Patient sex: M
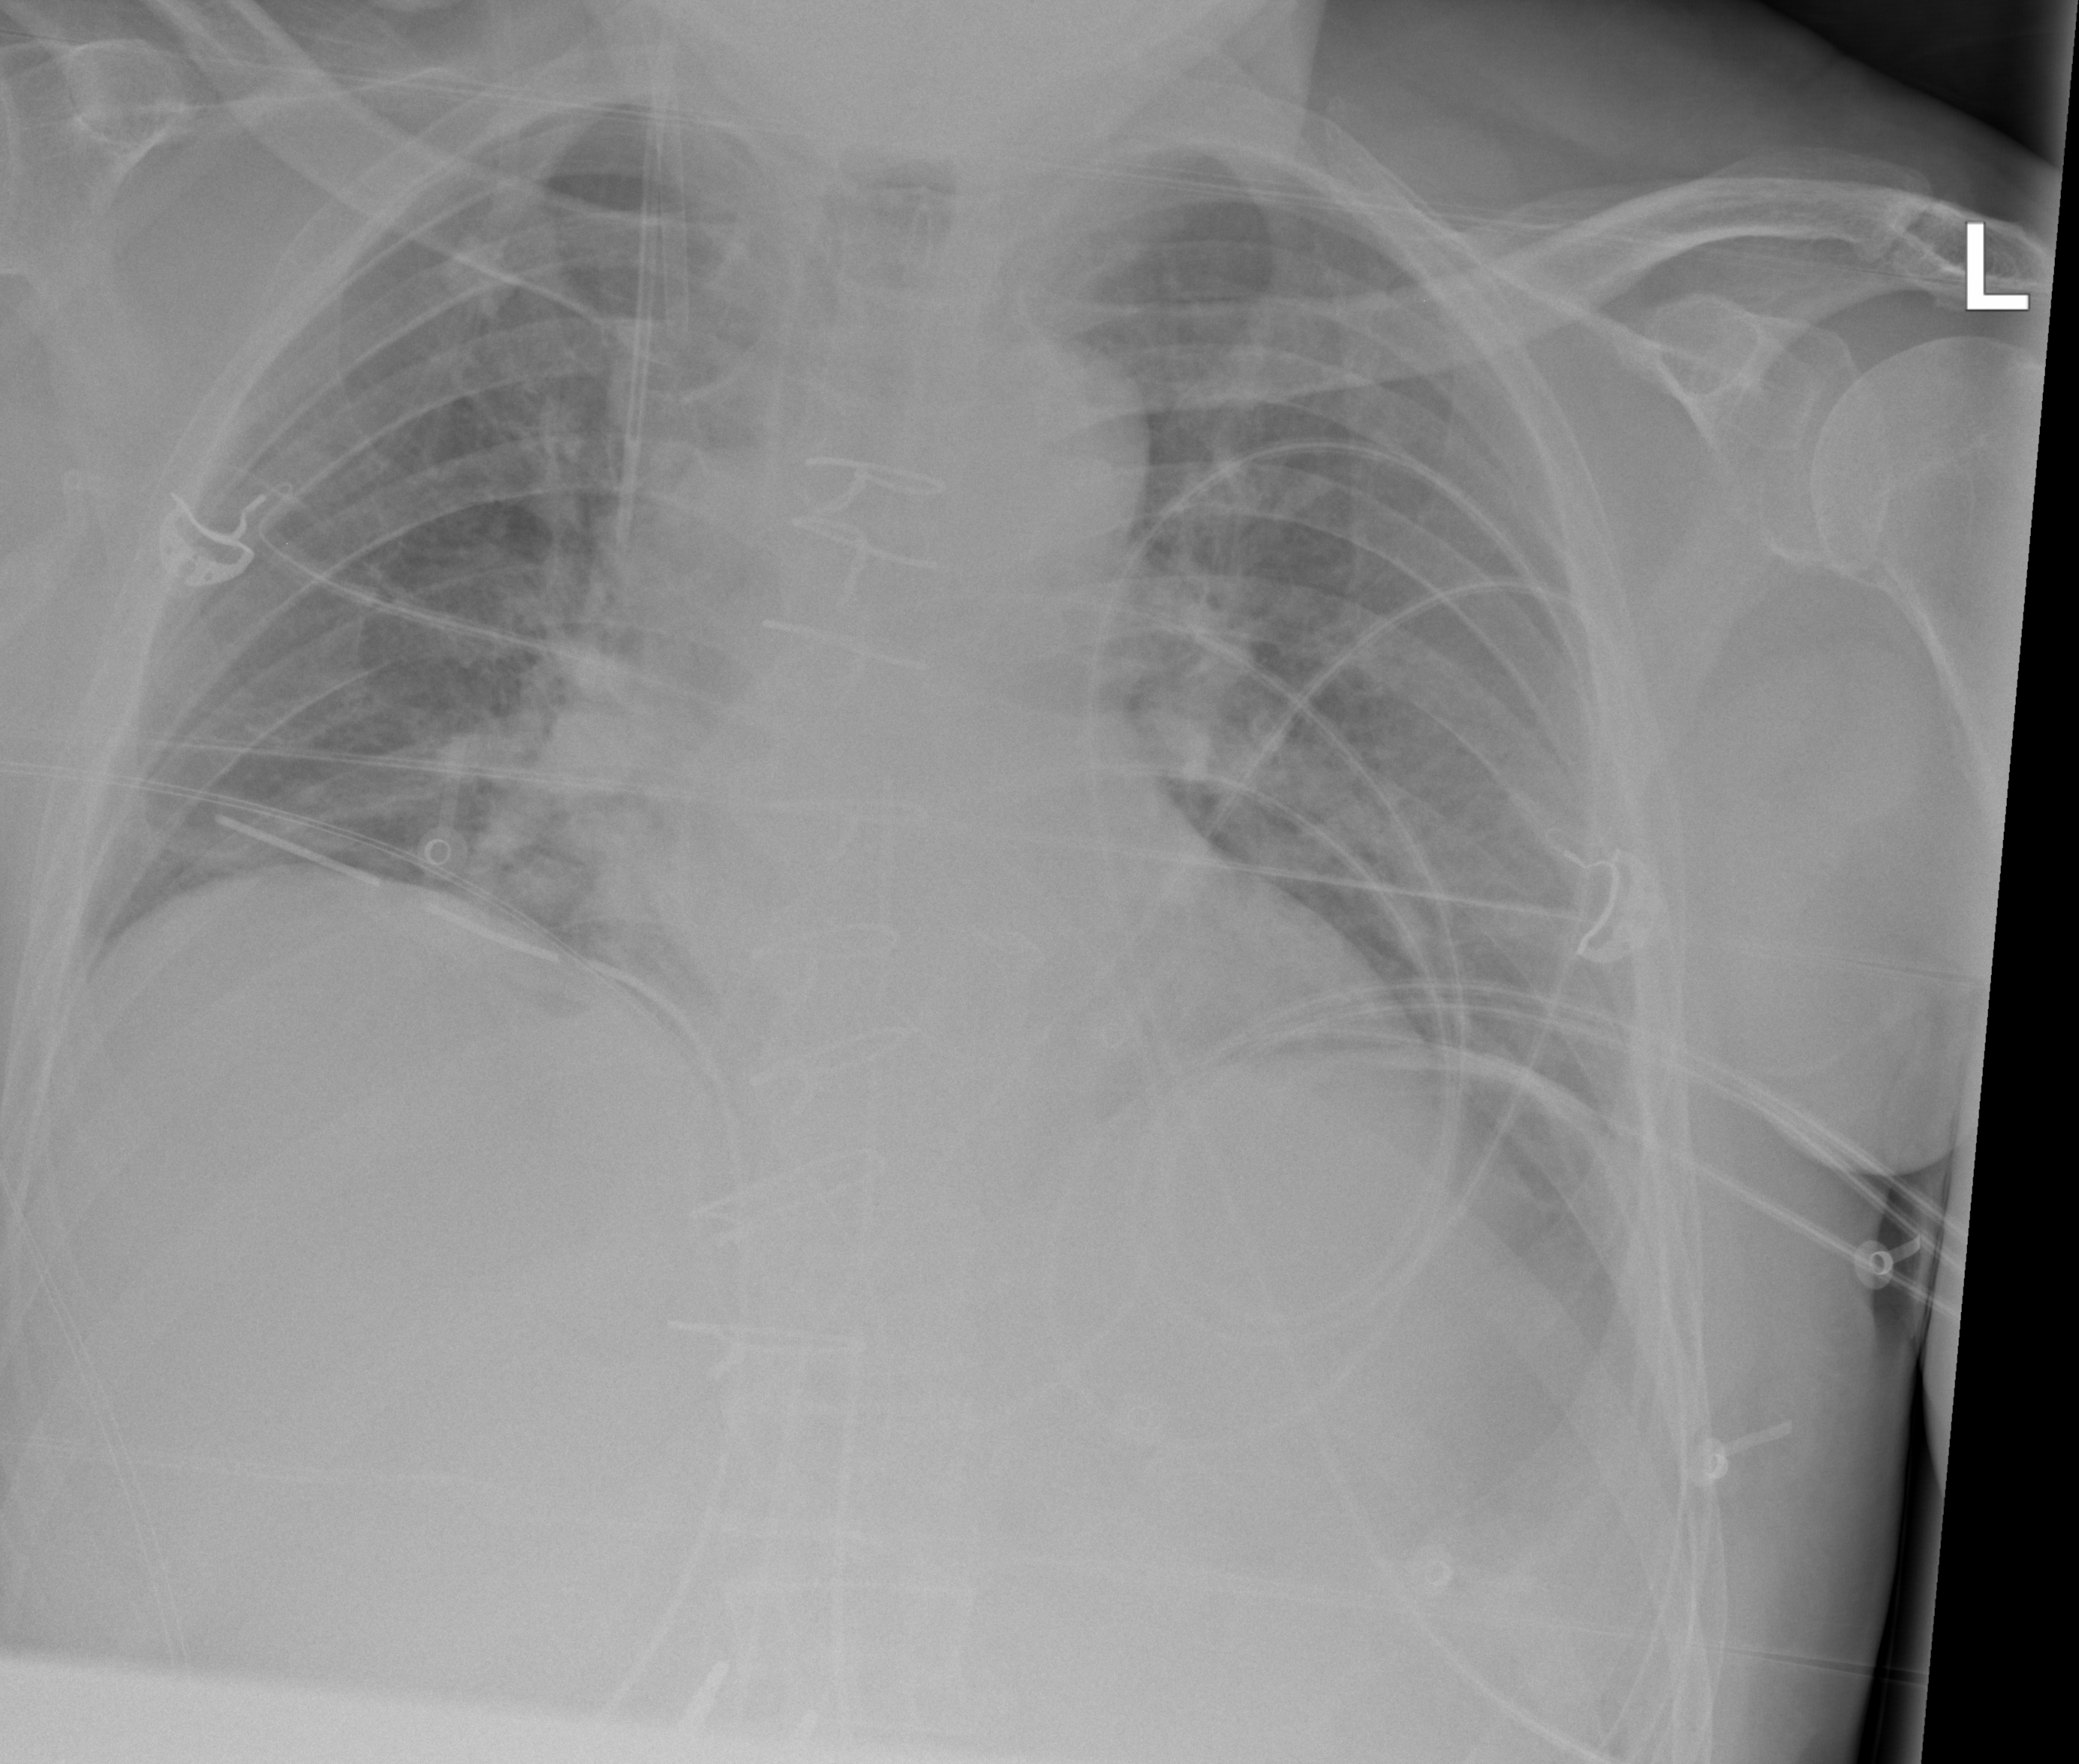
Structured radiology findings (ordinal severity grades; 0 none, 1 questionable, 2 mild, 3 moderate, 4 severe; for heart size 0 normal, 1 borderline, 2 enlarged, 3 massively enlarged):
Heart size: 0
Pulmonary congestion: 0
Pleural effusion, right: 0
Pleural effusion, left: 2
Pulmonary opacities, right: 0
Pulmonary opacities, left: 0
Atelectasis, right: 0
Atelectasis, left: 0